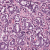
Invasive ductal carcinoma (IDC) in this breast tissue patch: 1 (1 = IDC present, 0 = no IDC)